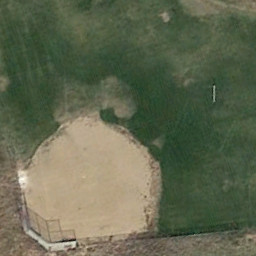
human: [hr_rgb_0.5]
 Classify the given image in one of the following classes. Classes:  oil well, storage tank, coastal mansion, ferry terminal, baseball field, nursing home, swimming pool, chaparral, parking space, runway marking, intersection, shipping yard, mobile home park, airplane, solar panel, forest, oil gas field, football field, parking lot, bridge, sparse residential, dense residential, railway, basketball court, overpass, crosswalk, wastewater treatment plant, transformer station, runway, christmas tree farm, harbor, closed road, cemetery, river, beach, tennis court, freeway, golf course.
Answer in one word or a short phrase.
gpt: baseball field